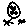
Label: moon